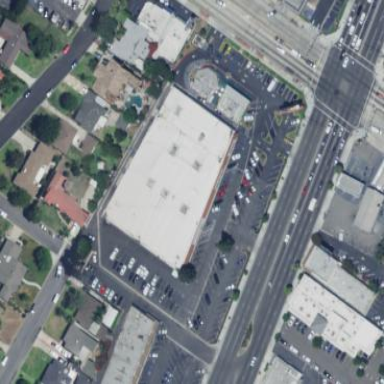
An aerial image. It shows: Commercial building.